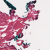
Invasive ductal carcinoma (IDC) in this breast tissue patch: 0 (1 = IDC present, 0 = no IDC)